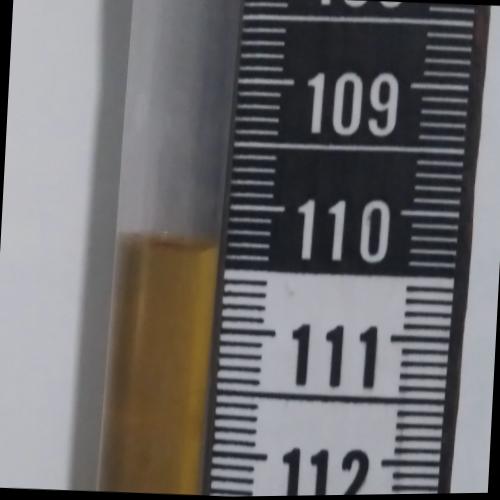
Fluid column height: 110.3 cm